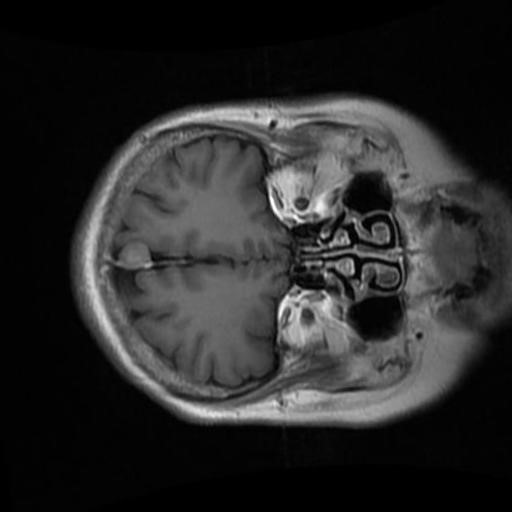
Label: brain_menin